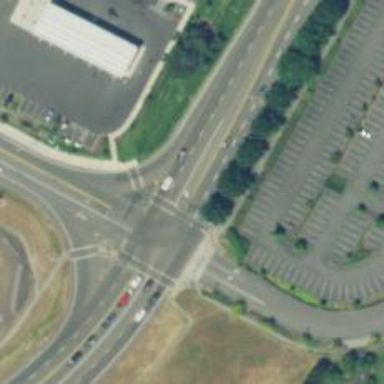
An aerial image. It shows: Primary link road with asphalt surface.